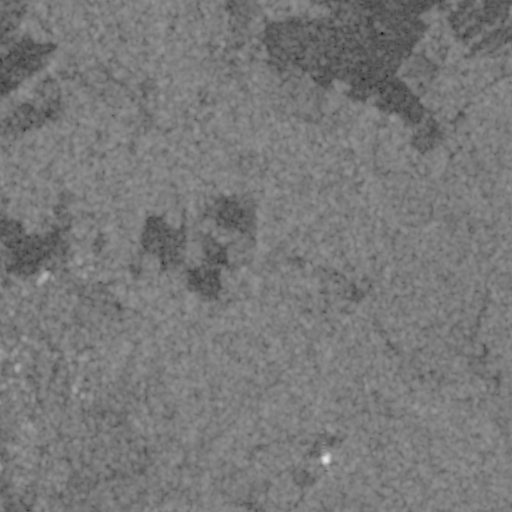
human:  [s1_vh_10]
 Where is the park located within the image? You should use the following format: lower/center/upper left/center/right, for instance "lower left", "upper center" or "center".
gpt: The park is located in the upper right of the image.
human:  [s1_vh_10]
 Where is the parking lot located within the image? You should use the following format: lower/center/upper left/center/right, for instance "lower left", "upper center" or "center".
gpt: The parking lot is located in the lower left of the image.
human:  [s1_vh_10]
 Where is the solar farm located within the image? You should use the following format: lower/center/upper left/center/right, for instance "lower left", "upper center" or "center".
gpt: The solar farm is located in the center left of the image.
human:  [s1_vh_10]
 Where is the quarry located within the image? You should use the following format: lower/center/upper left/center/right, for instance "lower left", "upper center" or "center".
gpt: There is no quarry in the image.

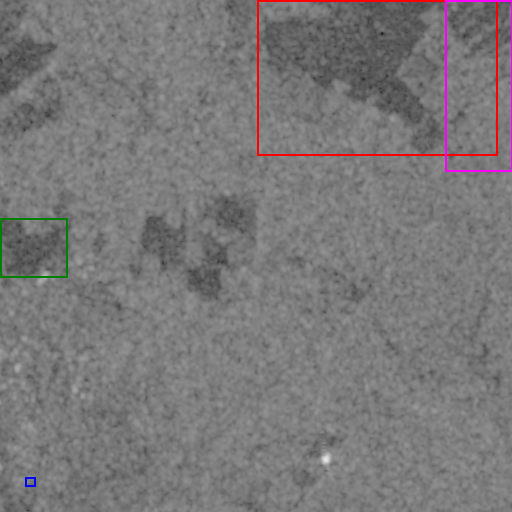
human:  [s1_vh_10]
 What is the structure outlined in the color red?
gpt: The structure outlined in red is a crop field.
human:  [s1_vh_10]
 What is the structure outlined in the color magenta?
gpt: The structure outlined in magenta is a park.
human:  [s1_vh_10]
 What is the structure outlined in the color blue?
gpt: The structure outlined in blue is a parking lot.
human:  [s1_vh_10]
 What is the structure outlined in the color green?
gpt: The structure outlined in green is a solar farm.
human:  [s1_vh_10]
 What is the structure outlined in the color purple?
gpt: There is no purple outline.